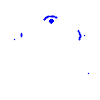
Particle: electron